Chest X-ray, AP view. Patient: 21 years old, sex F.
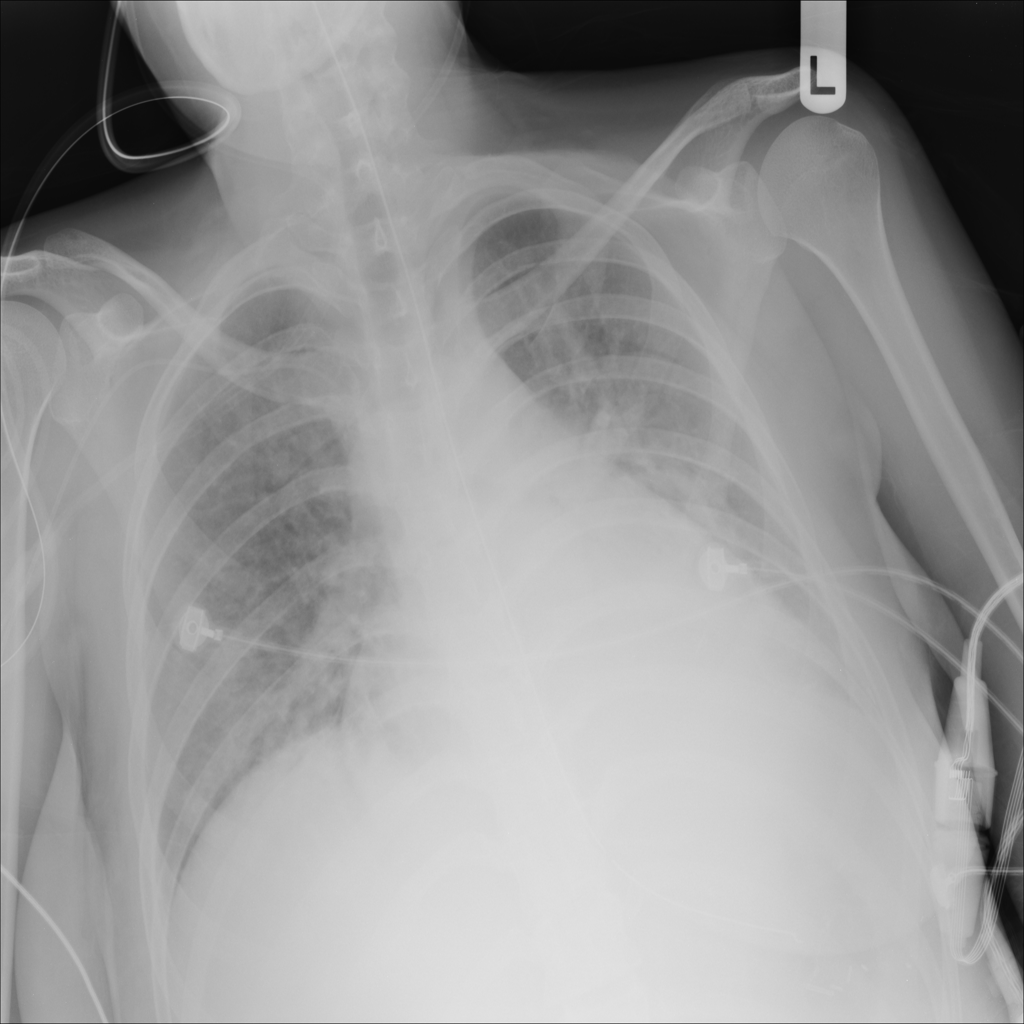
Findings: Atelectasis